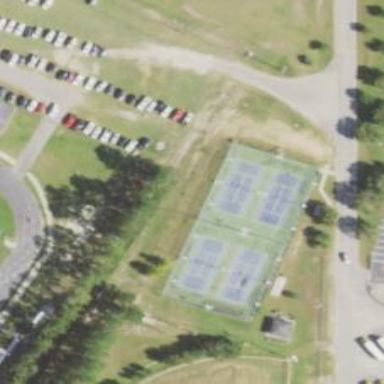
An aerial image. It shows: Tennis court on pitch.